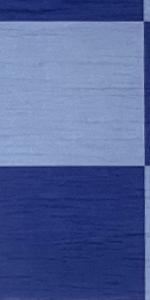
Label: Empty